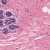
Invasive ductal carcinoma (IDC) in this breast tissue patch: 0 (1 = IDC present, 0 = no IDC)